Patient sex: F
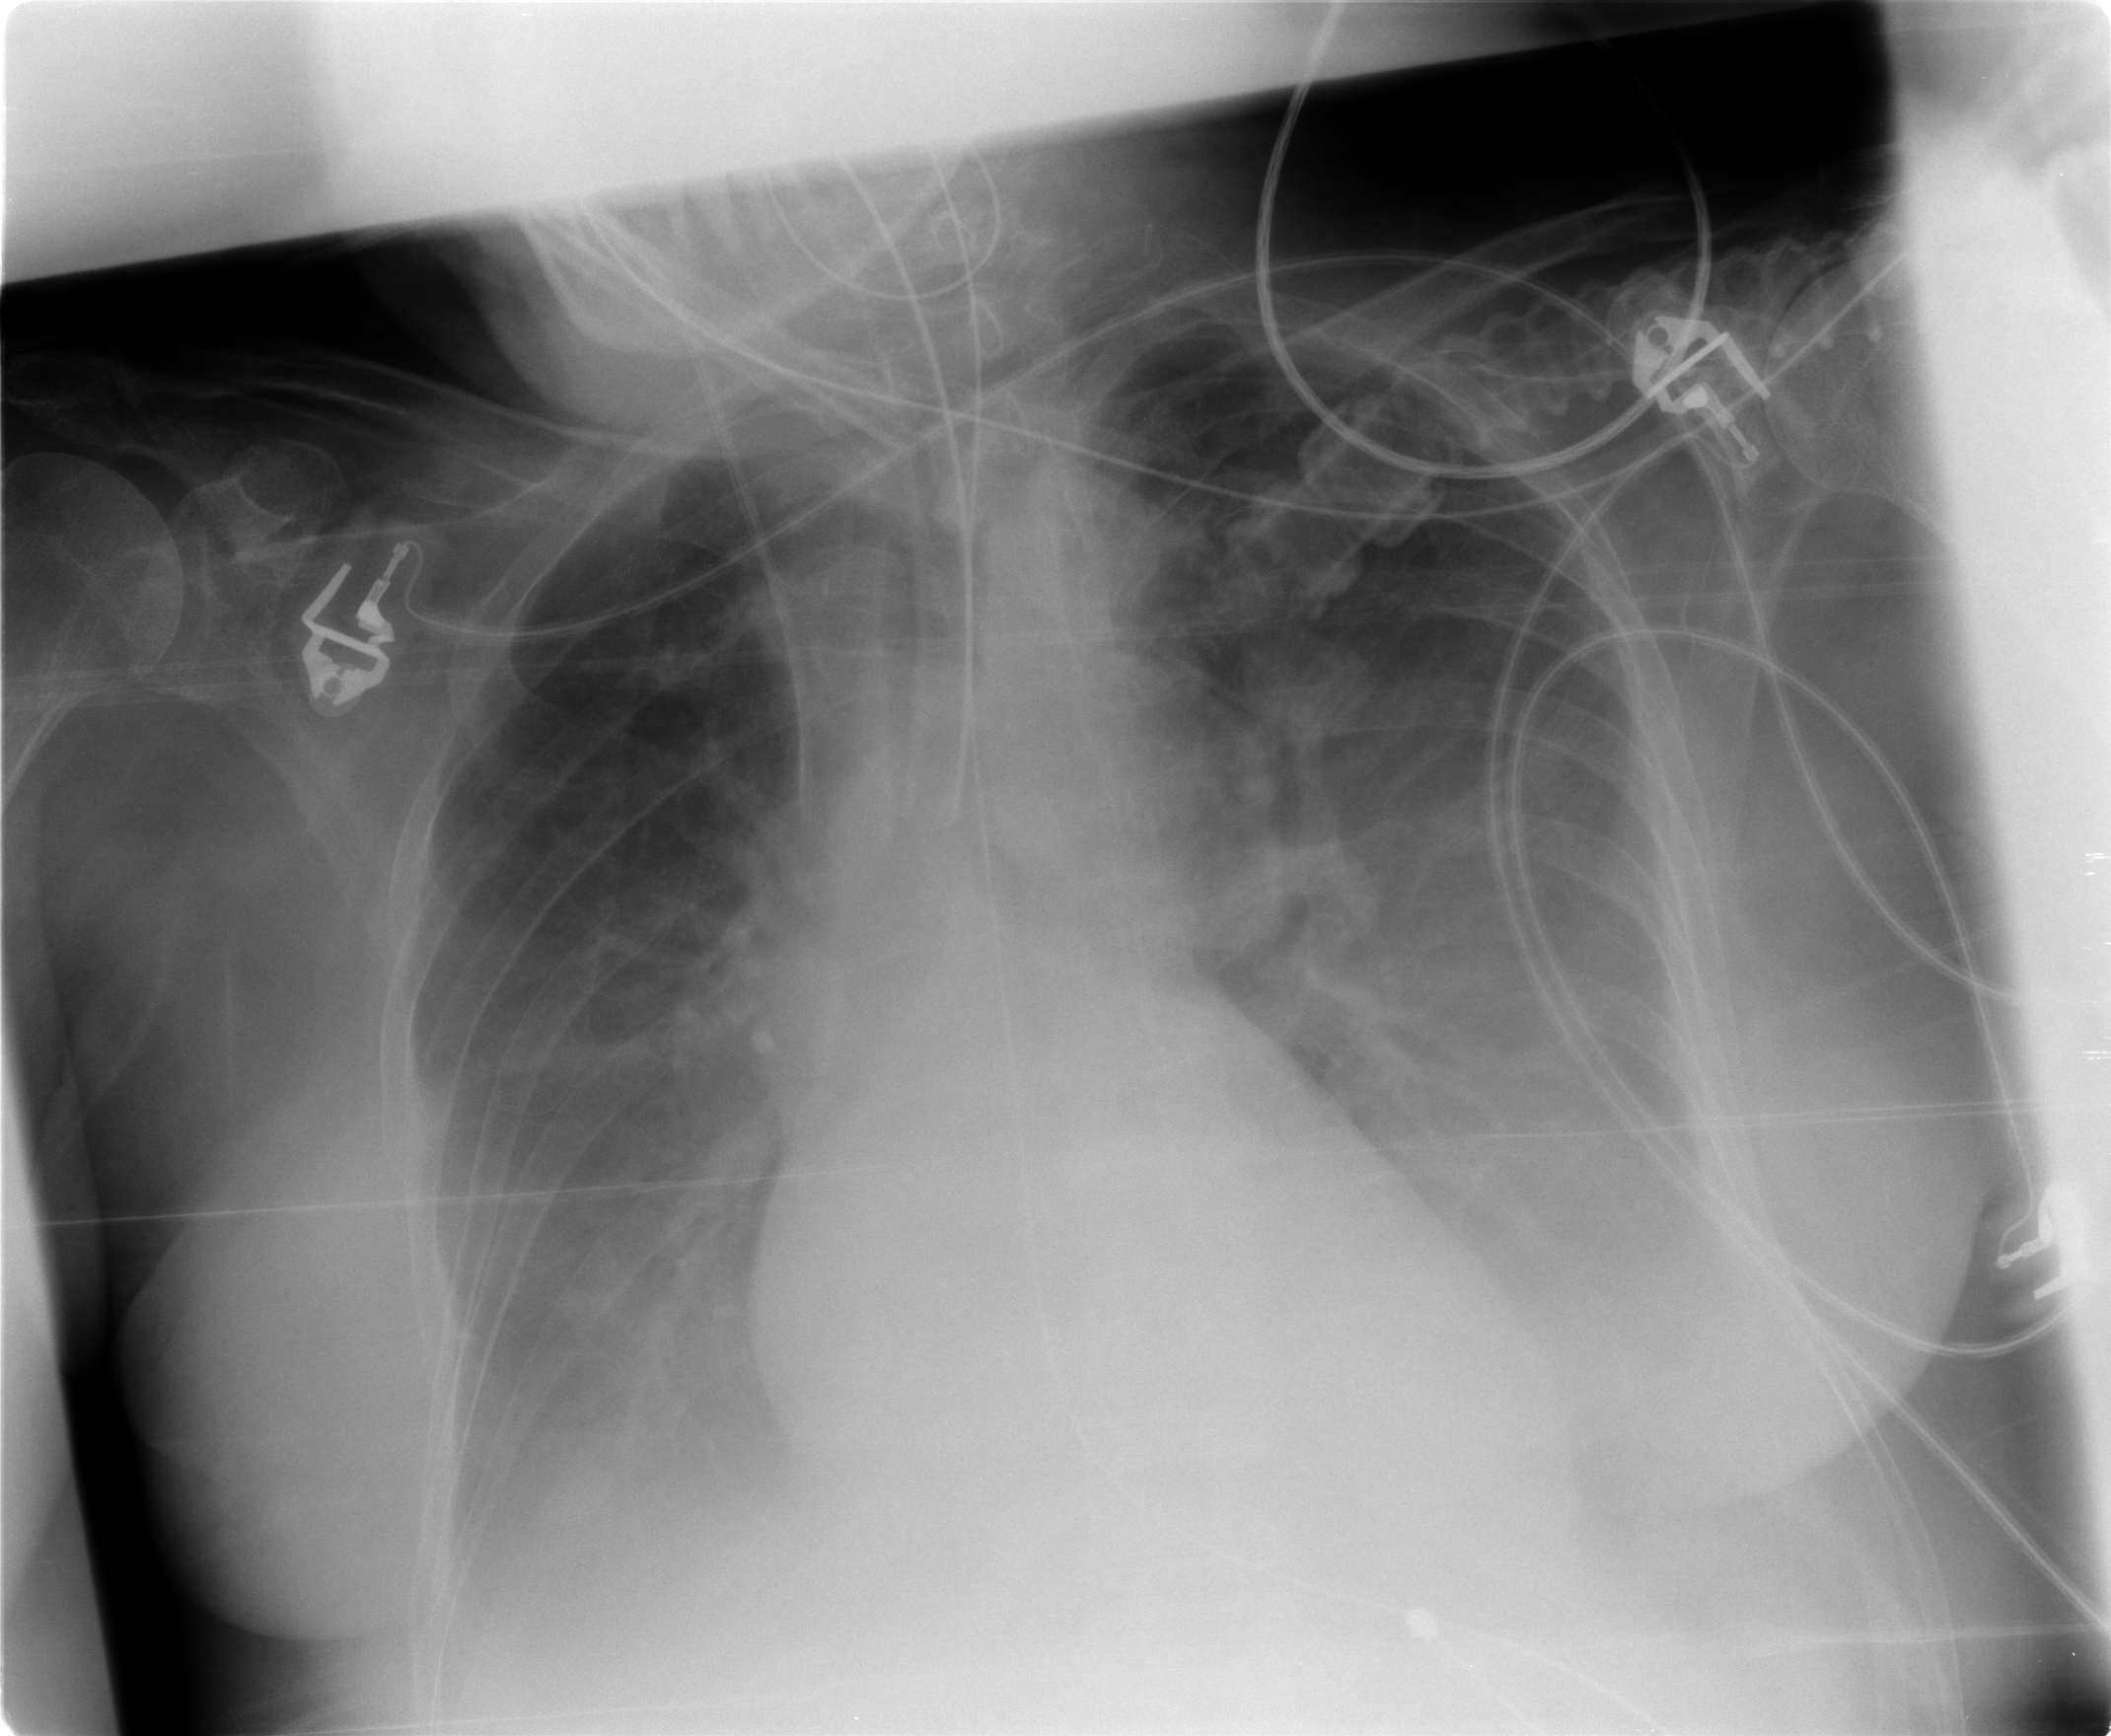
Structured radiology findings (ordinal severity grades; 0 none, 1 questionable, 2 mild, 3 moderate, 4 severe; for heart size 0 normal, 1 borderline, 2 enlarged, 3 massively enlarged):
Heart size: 1
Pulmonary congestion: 2
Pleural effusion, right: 3
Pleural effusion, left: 3
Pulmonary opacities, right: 0
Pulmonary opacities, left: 0
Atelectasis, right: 2
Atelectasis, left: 2